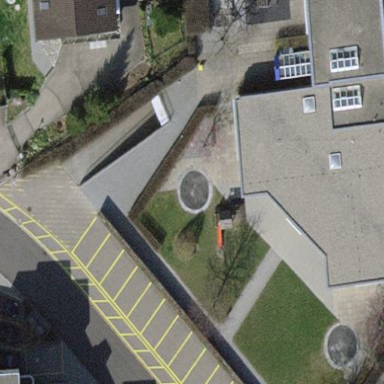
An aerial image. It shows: Kindergarten housed in school building.